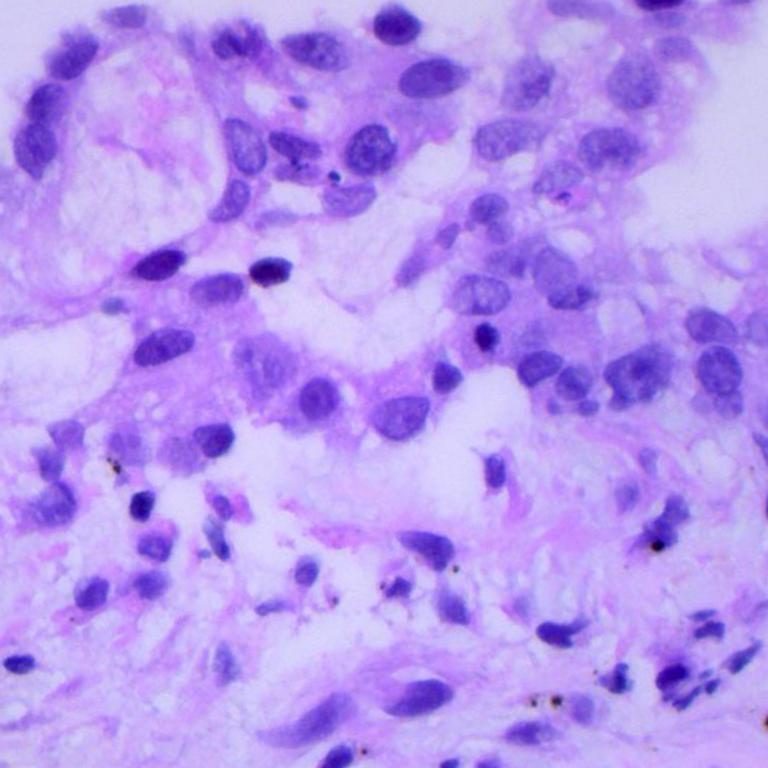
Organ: lung
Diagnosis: adenocarcinomas